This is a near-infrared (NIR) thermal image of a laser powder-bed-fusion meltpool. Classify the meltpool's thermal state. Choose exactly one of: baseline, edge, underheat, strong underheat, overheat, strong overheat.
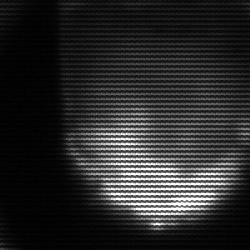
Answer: edge